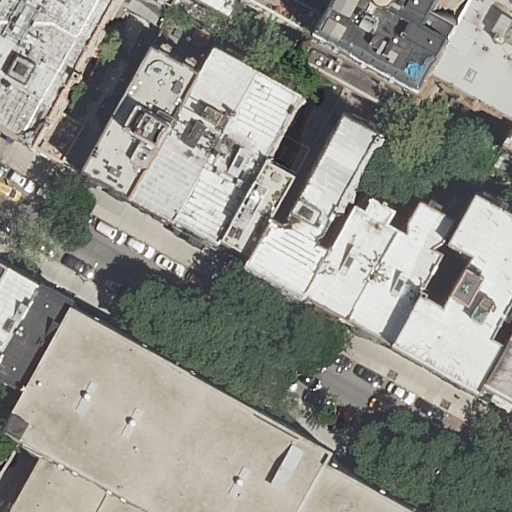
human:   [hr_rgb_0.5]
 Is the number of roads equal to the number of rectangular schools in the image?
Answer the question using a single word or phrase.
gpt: no

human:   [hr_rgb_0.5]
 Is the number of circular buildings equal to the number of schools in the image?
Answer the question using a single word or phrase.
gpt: no

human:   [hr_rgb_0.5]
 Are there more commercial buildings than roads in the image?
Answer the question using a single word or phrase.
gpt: no

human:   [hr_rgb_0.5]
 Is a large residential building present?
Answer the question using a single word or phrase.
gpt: yes

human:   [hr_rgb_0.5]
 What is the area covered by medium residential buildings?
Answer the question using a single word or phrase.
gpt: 3712m2

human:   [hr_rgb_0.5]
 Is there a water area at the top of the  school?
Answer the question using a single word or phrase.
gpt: no

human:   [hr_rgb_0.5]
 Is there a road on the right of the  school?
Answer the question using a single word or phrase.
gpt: no

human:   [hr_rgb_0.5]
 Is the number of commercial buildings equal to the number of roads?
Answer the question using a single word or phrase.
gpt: no

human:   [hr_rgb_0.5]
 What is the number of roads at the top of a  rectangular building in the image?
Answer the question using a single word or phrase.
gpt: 1

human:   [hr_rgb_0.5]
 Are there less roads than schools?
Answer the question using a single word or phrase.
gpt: no

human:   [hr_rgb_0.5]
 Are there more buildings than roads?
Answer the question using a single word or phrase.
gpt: yes

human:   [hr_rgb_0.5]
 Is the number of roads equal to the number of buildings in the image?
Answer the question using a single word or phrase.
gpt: no

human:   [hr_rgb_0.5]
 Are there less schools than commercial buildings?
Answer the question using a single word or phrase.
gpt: no

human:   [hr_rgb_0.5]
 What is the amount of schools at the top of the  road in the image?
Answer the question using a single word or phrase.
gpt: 1

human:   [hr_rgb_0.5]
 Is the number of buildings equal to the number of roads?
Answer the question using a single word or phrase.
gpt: no

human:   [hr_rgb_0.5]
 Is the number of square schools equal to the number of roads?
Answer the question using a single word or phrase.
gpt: no

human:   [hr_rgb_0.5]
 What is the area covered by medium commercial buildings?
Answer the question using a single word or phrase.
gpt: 0m2

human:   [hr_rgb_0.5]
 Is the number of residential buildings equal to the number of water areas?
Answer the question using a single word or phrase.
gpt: no

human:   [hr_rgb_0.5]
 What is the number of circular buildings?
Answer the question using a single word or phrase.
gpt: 0

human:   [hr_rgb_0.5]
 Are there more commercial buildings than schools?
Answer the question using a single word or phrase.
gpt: no

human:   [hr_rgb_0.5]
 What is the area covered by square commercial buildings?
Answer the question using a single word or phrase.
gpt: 0m2

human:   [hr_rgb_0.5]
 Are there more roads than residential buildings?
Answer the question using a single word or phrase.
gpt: no

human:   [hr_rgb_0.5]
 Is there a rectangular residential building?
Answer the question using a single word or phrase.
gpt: yes

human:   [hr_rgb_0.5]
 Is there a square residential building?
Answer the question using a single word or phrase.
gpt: no

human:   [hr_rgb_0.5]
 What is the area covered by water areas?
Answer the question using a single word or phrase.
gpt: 0m2

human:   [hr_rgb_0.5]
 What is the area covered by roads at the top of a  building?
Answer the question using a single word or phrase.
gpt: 0m2

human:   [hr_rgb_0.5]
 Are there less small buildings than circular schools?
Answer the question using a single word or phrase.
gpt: no

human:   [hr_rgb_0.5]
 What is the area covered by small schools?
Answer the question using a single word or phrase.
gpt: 0m2

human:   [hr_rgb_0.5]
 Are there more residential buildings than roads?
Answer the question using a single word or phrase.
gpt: yes

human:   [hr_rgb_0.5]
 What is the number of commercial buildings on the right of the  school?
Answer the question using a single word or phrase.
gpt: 0

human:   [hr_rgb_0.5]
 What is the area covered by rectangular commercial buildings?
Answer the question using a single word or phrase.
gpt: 0m2

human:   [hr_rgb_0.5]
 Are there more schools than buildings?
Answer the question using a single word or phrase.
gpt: no

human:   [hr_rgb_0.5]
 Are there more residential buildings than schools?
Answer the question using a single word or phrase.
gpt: yes

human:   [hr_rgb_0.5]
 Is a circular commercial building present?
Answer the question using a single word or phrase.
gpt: no

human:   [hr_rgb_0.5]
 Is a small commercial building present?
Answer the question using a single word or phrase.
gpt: no

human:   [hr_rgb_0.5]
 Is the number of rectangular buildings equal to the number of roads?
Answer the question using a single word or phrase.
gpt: no